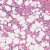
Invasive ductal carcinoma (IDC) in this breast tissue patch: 1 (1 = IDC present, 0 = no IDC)